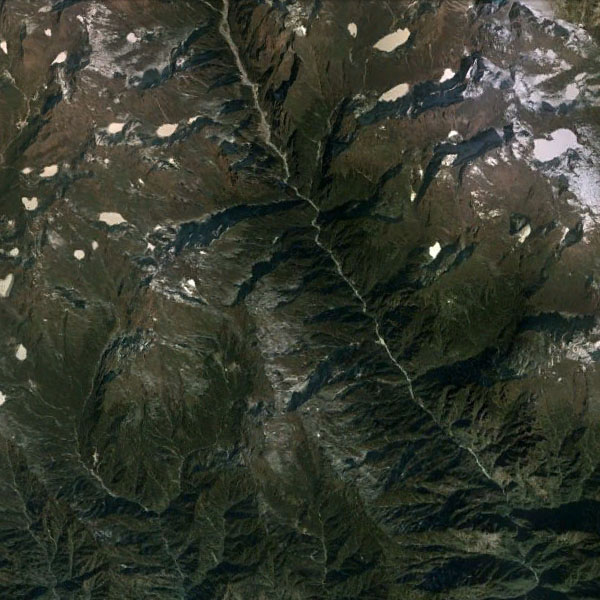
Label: Mountain